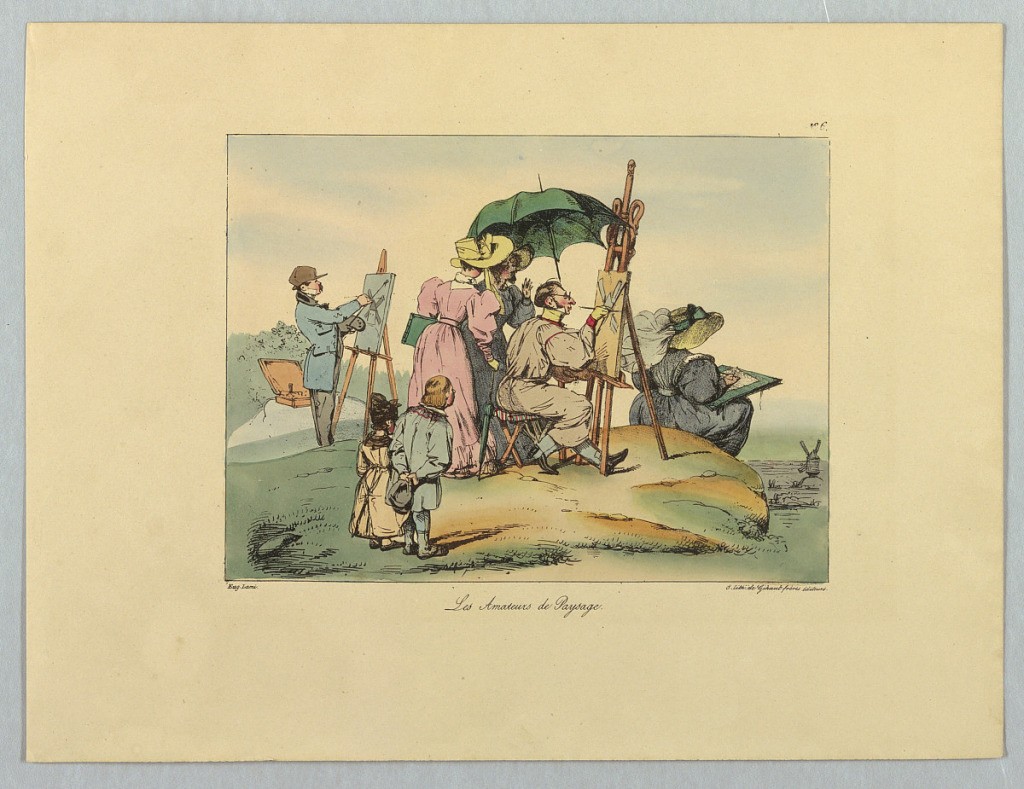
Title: Les Amateurs de Paysage
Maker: Gihaut Frères, French, 1815 - 1871
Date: ca. 1830
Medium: Lithograph, brush and watercolor on paper
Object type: Print
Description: Three people painting or drawing on a ridge, overlooking a windmill right. Two women and two children look on. Title and artists' names below.